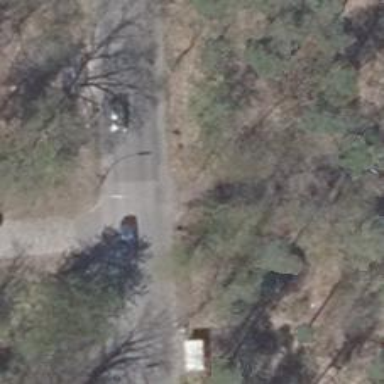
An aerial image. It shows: Unclassified road.